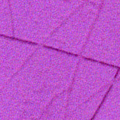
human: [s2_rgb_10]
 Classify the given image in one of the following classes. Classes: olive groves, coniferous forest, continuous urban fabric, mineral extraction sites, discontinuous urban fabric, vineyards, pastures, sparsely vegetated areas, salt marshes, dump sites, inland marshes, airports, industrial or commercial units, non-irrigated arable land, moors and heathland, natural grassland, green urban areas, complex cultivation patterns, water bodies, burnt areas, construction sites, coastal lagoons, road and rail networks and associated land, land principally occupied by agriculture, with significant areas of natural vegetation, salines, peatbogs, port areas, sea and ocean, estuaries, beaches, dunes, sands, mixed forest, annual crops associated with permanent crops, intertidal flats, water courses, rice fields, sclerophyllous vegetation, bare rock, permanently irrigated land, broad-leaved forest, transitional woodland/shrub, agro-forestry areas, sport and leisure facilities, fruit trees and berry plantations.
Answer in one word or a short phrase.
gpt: sea and ocean